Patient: sex M, age 53
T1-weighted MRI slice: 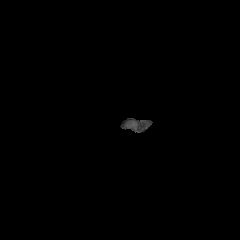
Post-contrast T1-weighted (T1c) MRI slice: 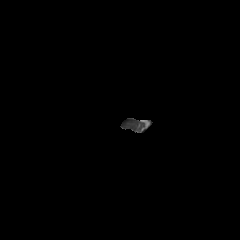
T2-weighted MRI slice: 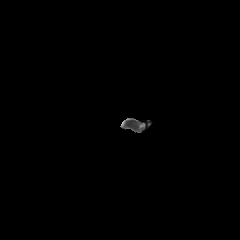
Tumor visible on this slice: no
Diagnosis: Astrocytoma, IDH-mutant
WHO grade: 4